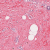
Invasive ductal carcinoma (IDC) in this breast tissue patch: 0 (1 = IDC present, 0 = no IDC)